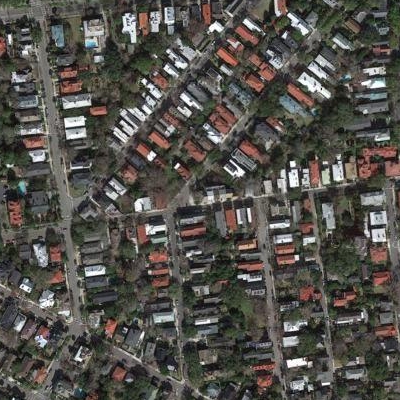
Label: Resident